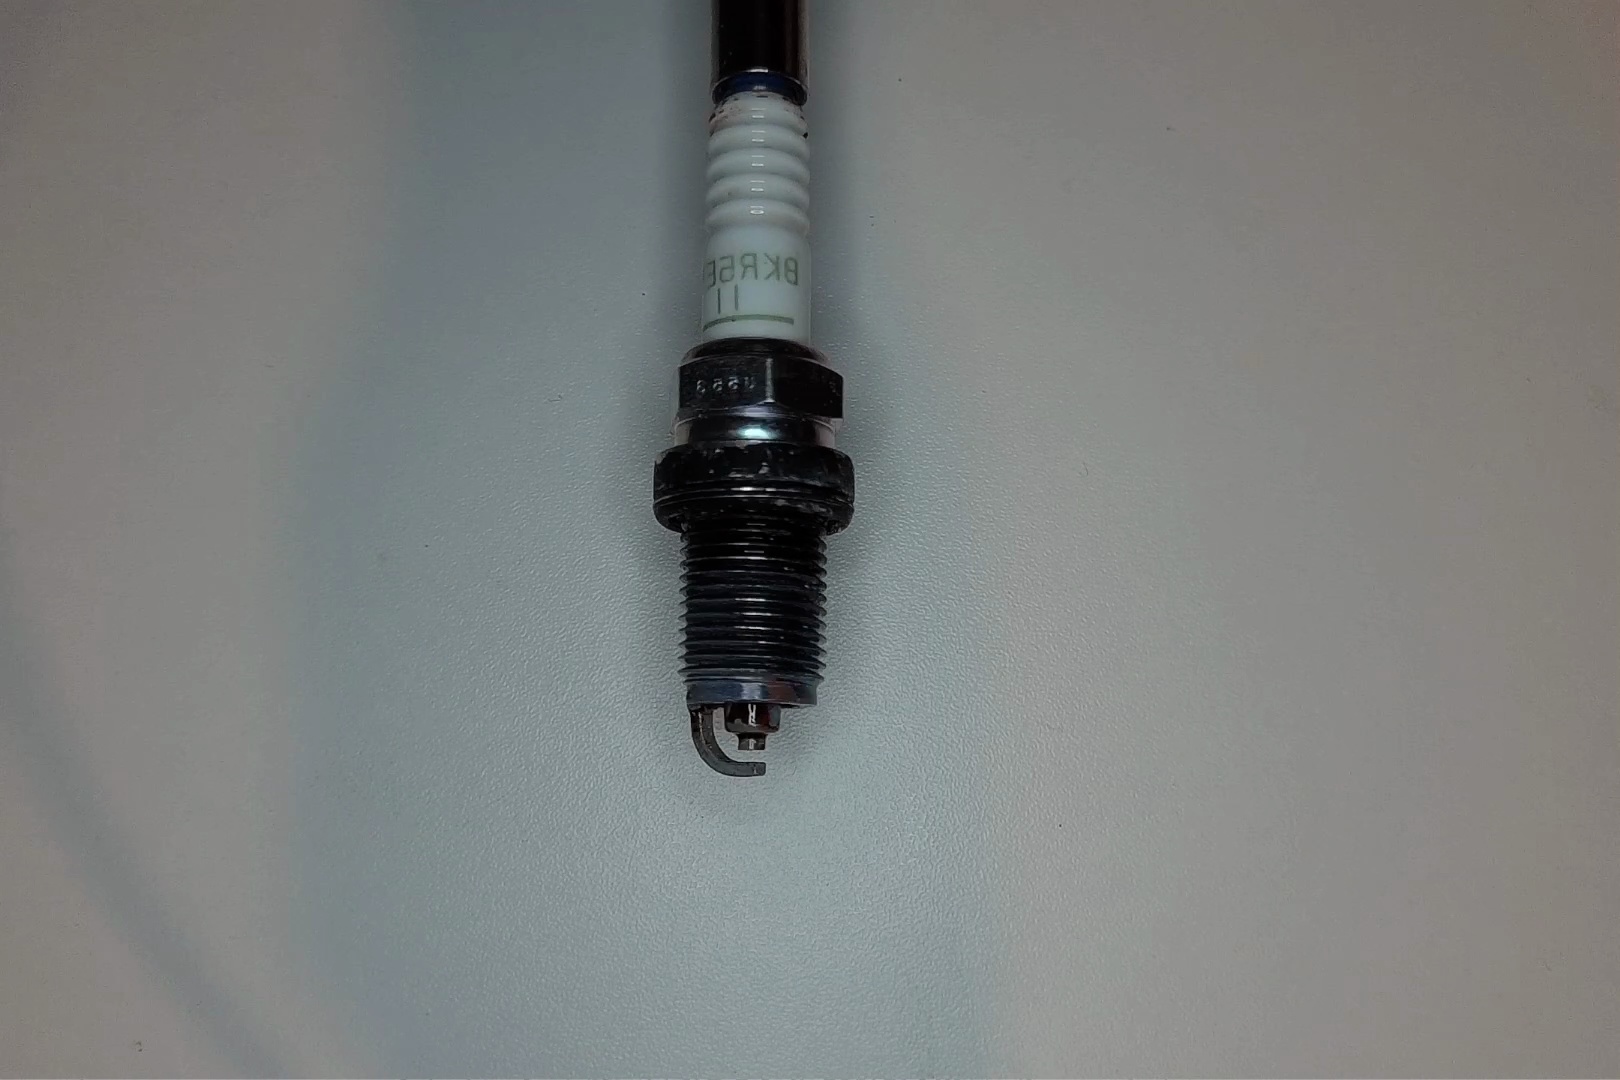
Label: anomaly